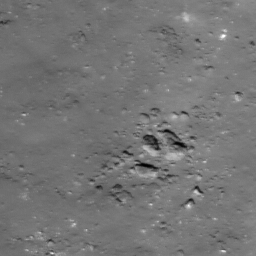
Host type: background_regolith
Lunar coordinates: latitude nan, longitude nan